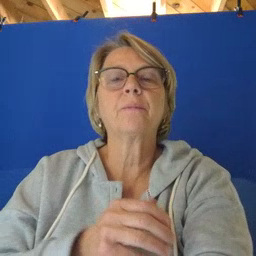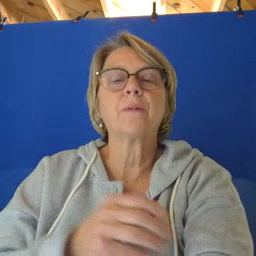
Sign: grandma